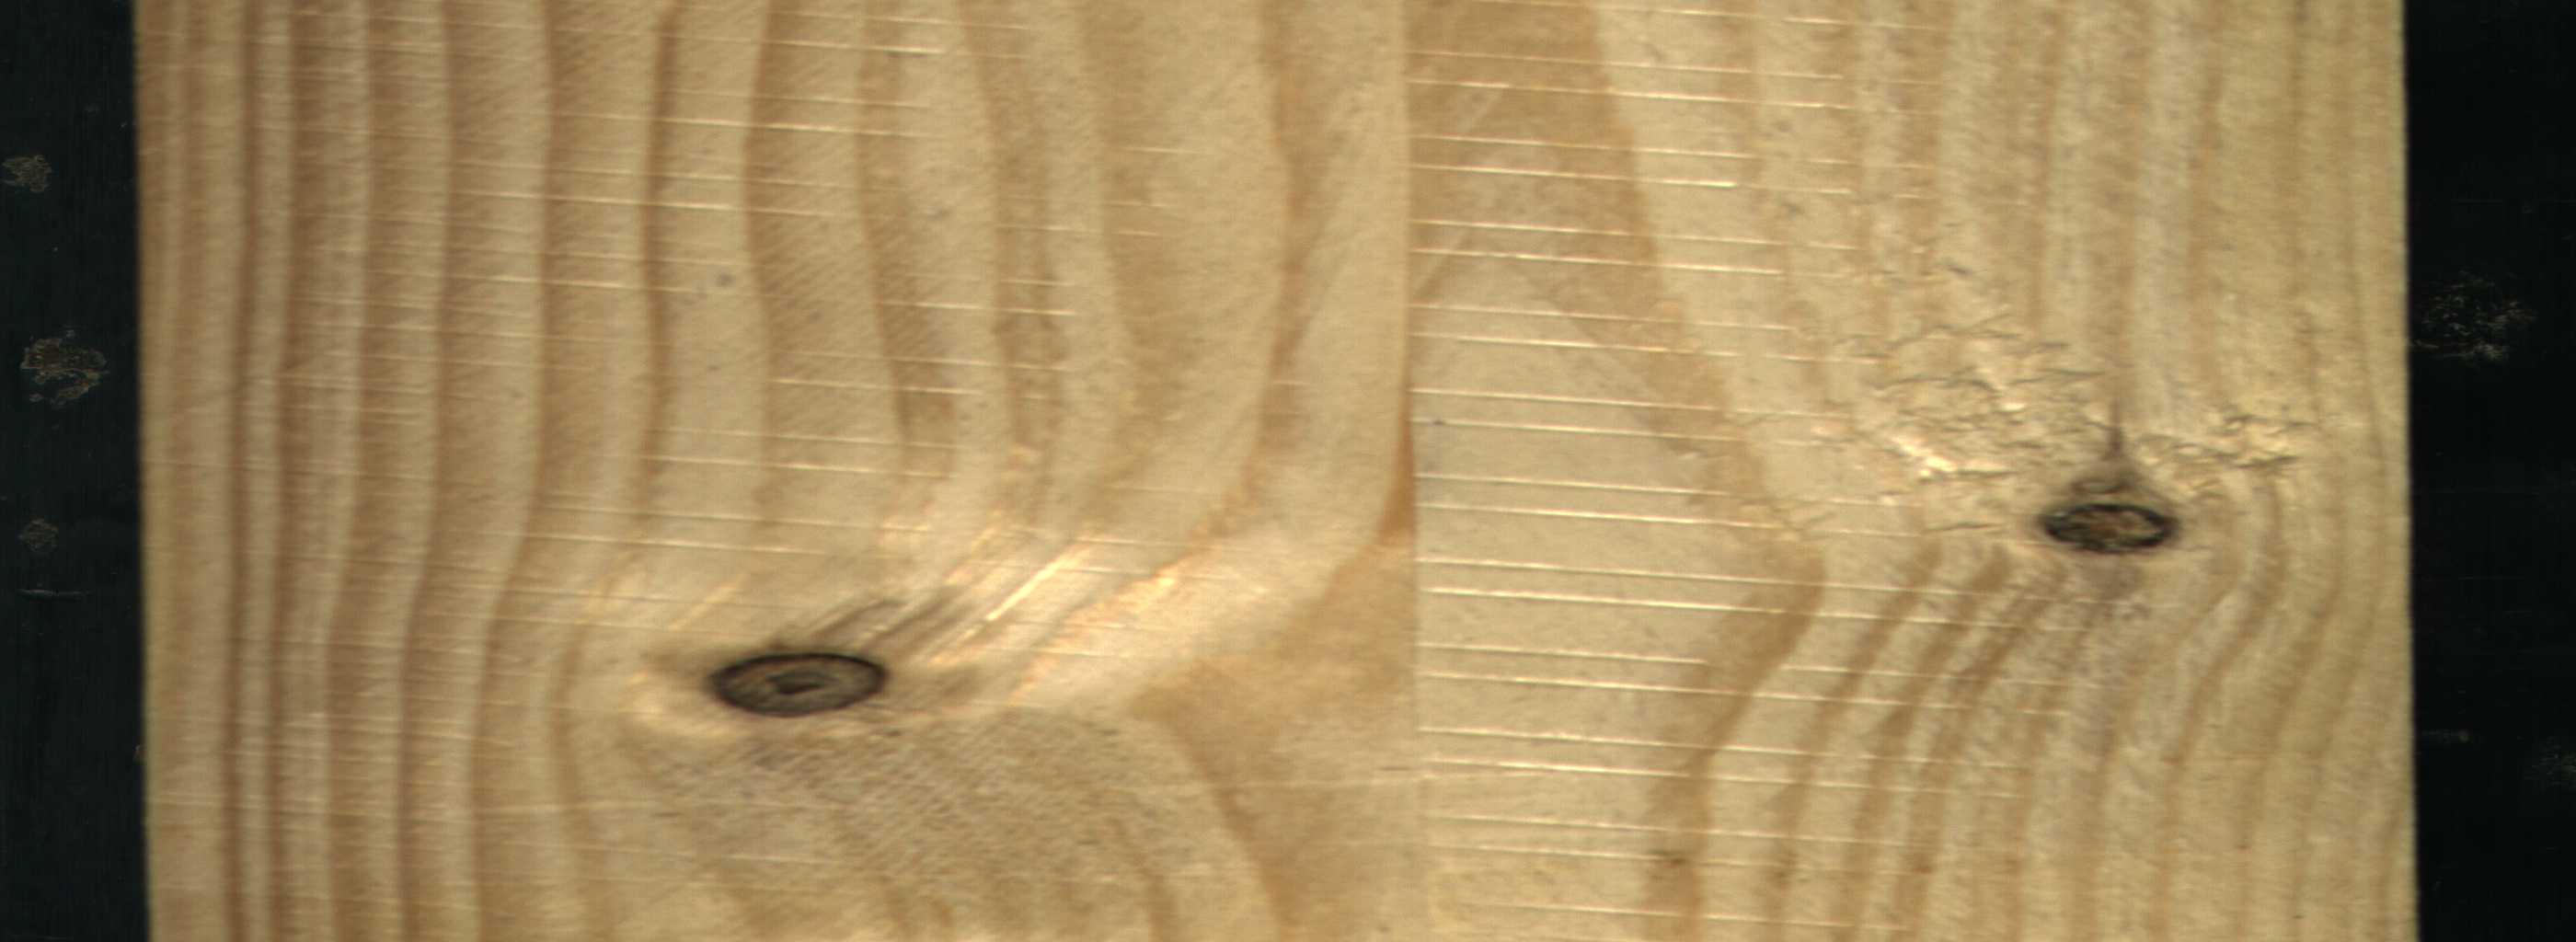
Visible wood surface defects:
Dead_Knot
Dead_Knot